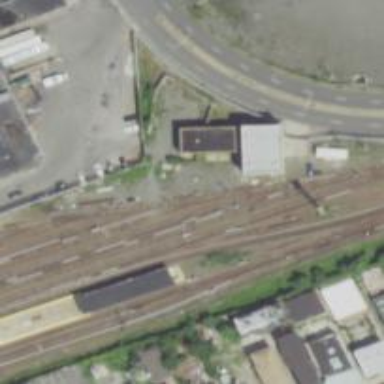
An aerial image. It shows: Yard area with electrified rail tracks.